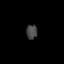
Tissue: skin
Cell type: Epithelial cells
Senescence score: 0.2644
Nuclear area (px): 152
Mean DAPI intensity: 70.283